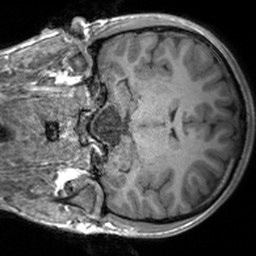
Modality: T1w
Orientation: coronal
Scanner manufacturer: siemens
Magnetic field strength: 3 T
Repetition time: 1.54 s
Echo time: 0.00234 s